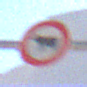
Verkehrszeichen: VerbotViehtrieb
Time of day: MorningAfternoon
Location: Outdoor (Urban)
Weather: Clear
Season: NotSpecified
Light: Natural